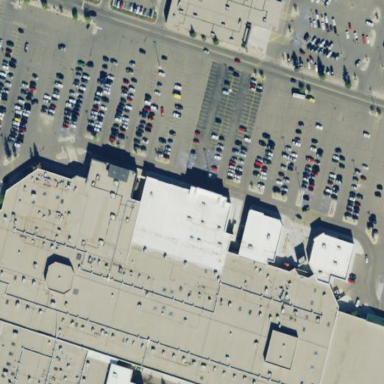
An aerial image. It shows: Parking area.